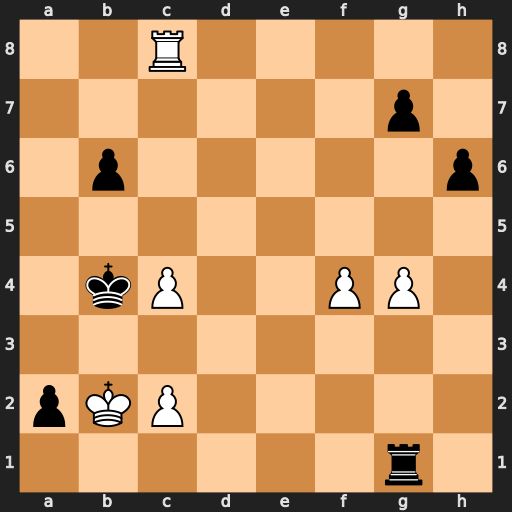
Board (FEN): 2R5/6p1/1p5p/8/1kP2PP1/8/pKP5/6r1
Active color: w
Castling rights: -
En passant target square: -
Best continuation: c3+ Ka5 Ra8#